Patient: sex M, age 57
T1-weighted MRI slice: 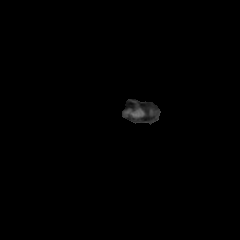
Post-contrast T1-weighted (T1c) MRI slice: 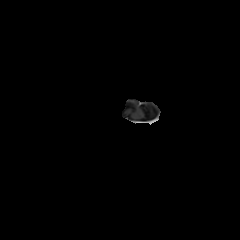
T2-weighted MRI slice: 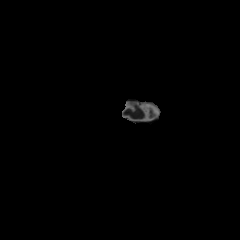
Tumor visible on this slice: no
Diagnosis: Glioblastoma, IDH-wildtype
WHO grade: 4